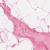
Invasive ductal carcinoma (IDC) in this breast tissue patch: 0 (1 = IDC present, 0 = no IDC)